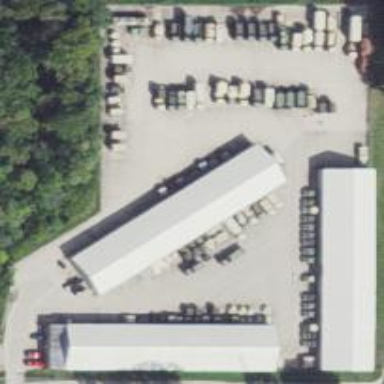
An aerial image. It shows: Military depot within military landuse area.